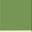
Piece: xx